Field crop: maize
Growth stage: 1
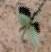
Species: datura